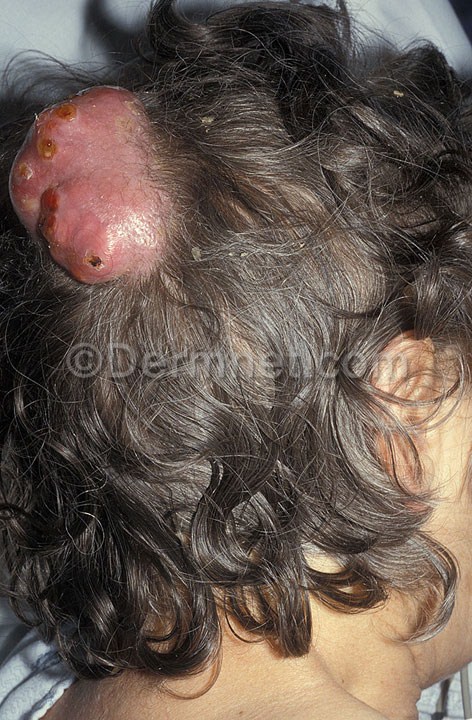
Disease: Seborrheic Keratoses and other Benign Tumors